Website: macys
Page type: customer-info-address
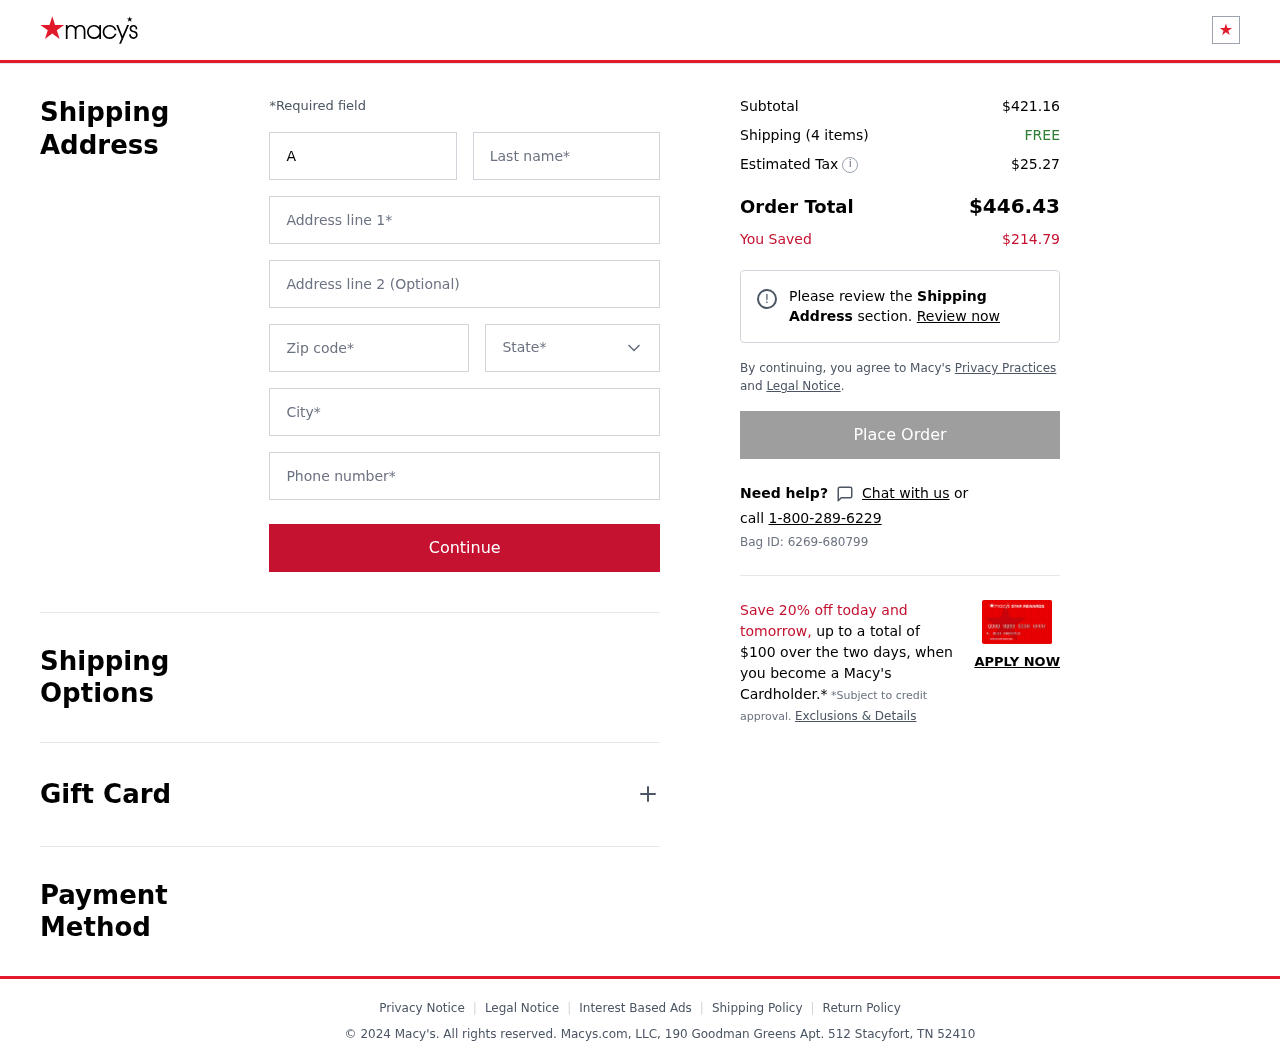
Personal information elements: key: PII_CITY
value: Stacyfort
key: PII_FIRSTNAME
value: Amy
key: PII_LASTNAME
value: Leonard
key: PII_PHONE
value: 6598659164
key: PII_POSTCODE
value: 52410
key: PII_STATE
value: Tennessee
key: PII_STREET
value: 190 Goodman Greens Apt. 512
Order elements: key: ORDER_SUBTOTAL
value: $421.16
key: ORDER_NUM_ITEMS
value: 4
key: ORDER_SHIPPING_COST
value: FREE
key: ORDER_TAX
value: $25.27
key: ORDER_TOTAL
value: $446.43
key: ORDER_SAVINGS
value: $214.79
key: ORDER_BAG_ID
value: Bag ID: 6269-680799